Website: macys
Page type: customer-info-address
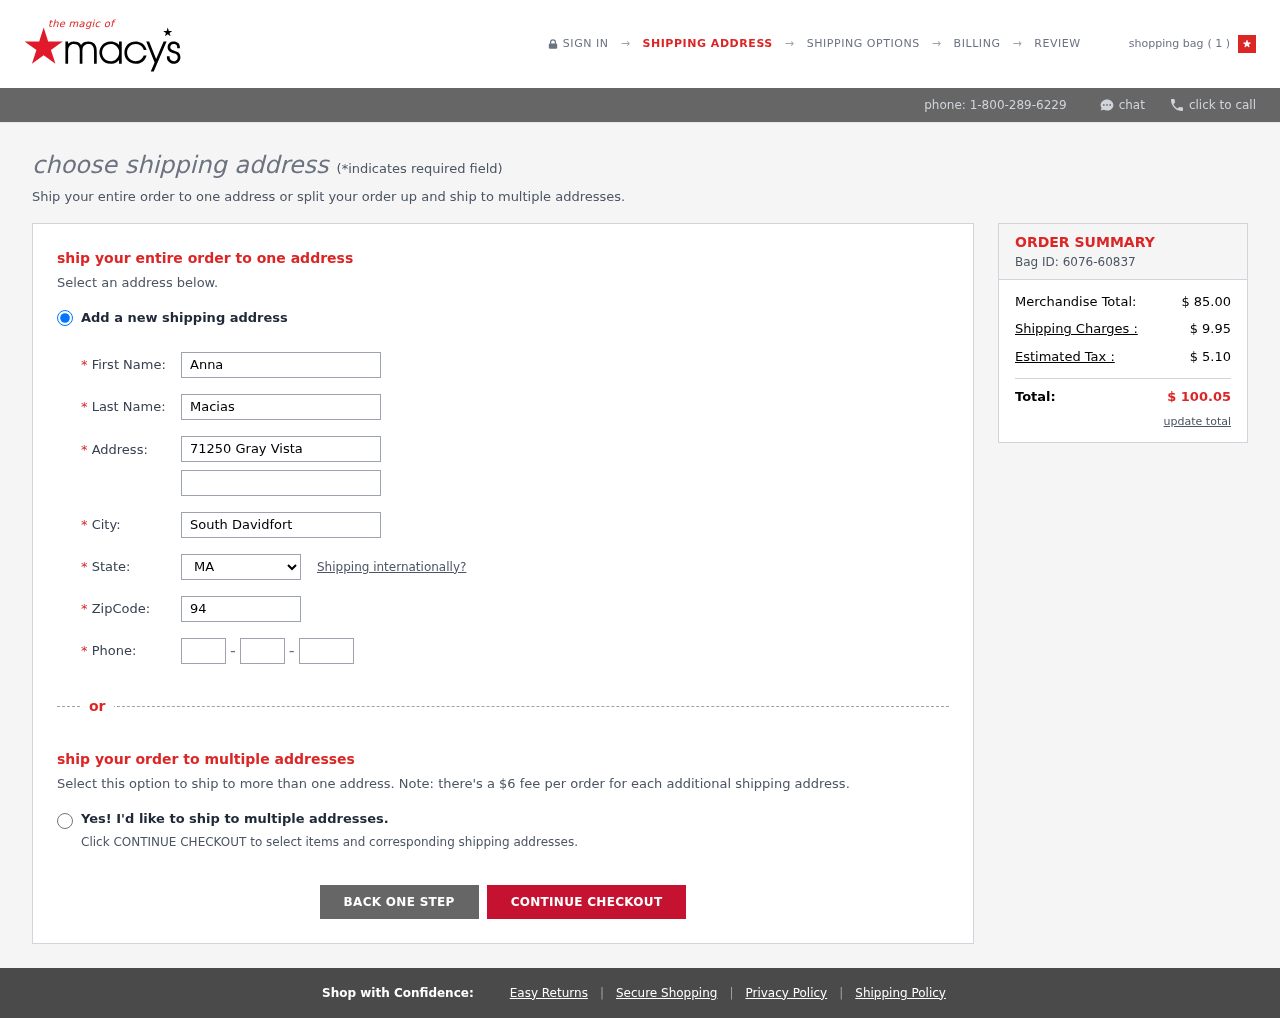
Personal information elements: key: PII_CITY
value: South Davidfort
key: PII_FIRSTNAME
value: Anna
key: PII_LASTNAME
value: Macias
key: PII_PHONE_AREA
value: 351
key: PII_PHONE_PREFIX
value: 627
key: PII_PHONE_SUFFIX
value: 6128
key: PII_POSTCODE
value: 94072
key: PII_STATE_ABBR
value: MA
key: PII_STREET
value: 71250 Gray Vista
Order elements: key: ORDER_NUM_ITEMS
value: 1
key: ORDER_ID
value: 6076-60837
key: ORDER_SUBTOTAL
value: $ 85.00
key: ORDER_SHIPPING_COST
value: $ 9.95
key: ORDER_TAX
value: $ 5.10
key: ORDER_TOTAL
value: $ 100.05